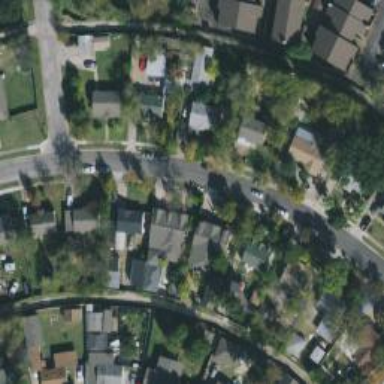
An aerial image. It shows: Residential road with separate sidewalk.